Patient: sex M, age 66
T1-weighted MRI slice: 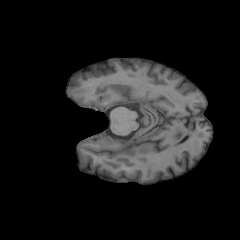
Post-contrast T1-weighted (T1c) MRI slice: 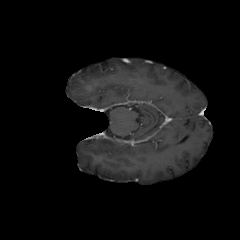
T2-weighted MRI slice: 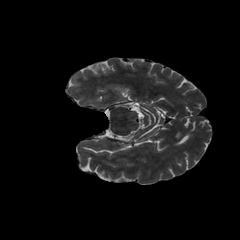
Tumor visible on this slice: yes
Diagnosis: Astrocytoma, IDH-wildtype
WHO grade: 2